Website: lowes
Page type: review-order
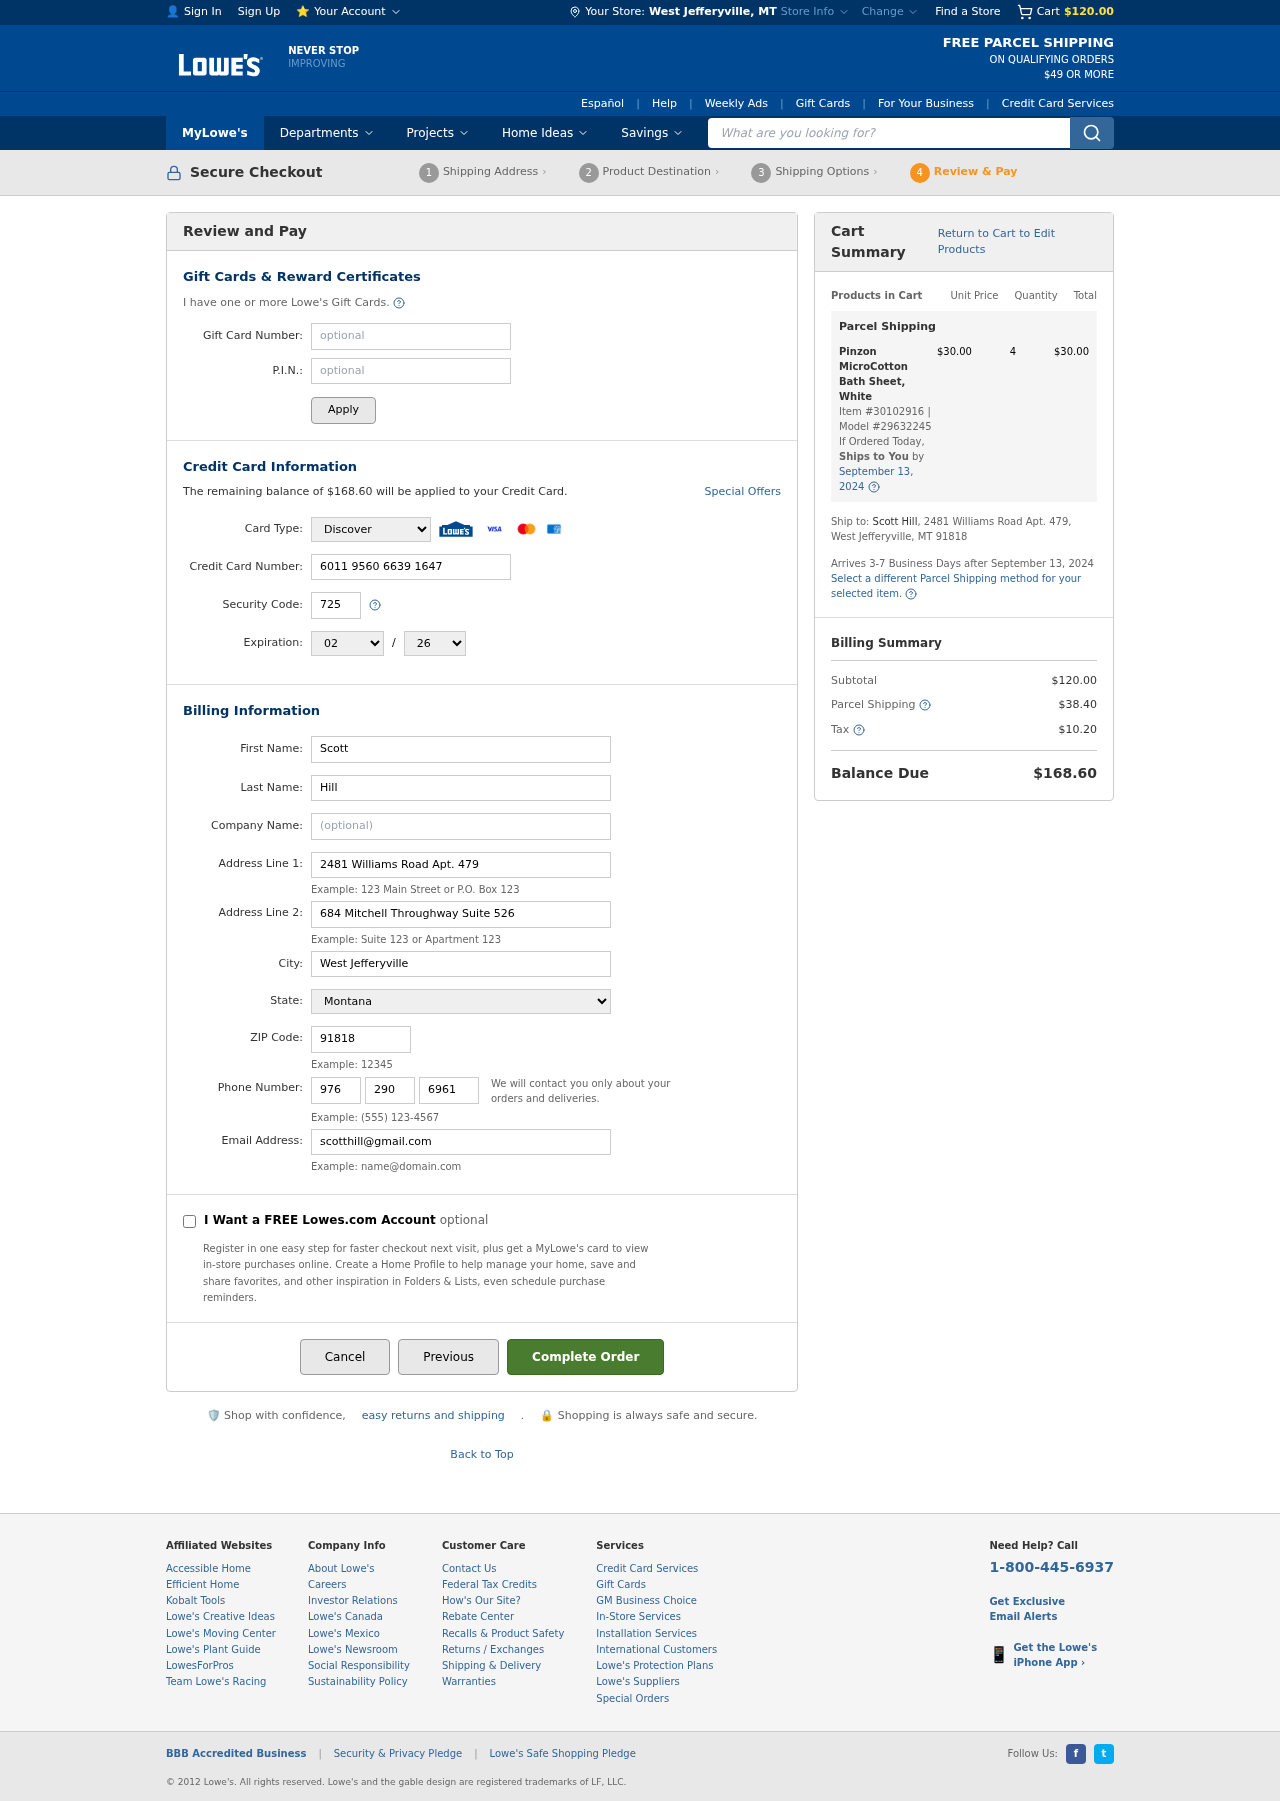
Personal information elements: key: PII_CARD_CVV
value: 725
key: PII_CARD_EXPIRY_MONTH
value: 02
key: PII_CARD_EXPIRY_YEAR
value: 26
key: PII_CARD_NUMBER
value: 6011 9560 6639 1647
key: PII_CARD_TYPE
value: Discover
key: PII_CITY
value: West Jefferyville
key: PII_CITY_STATE
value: West Jefferyville, MT
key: PII_EMAIL
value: scotthill@gmail.com
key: PII_FIRSTNAME
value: Scott
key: PII_LASTNAME
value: Hill
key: PII_PHONE_AREA
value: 976
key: PII_PHONE_PREFIX
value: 290
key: PII_PHONE_SUFFIX
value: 6961
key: PII_POSTCODE
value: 91818
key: PII_STATE
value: Montana
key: PII_STREET
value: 2481 Williams Road Apt. 479
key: PII_STREET2
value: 2481 Williams Road Apt. 479
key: PII_STREET2
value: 684 Mitchell Throughway Suite 526
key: PII_FULLNAME2
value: Scott Hill
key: PII_CITY_STATE_ZIP2
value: West Jefferyville, MT 91818
Product elements: key: PRODUCT1_NAME
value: Pinzon MicroCotton Bath Sheet, White
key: PRODUCT1_PRICE
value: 30
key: PRODUCT1_QUANTITY
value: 4
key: PRODUCT1_ITEM_NUMBER
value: Item #30102916
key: PRODUCT1_MODEL_NUMBER
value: Model #29632245
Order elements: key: ORDER_SUBTOTAL
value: $120.00
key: ORDER_BALANCE_DUE
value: $168.60
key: ORDER_SHIPPING_DATE
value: September 13, 2024
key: ORDER_ITEM_TOTAL
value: $30.00
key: ORDER_SHIPPING_DATE2
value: September 13, 2024
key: ORDER_SHIPPING_COST
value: $38.40
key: ORDER_TAX
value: $10.20
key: ORDER_TOTAL
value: $168.60
Search elements: key: HEADER_SEARCH
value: What are you looking for?